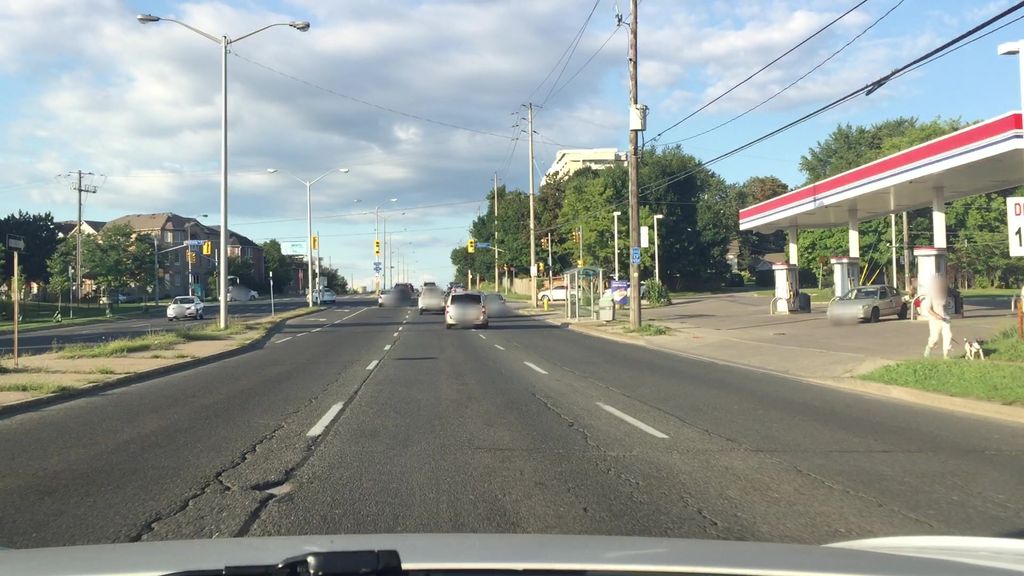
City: toronto